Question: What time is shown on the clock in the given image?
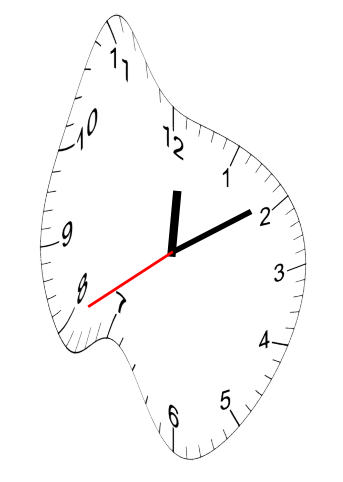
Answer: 12:09:40